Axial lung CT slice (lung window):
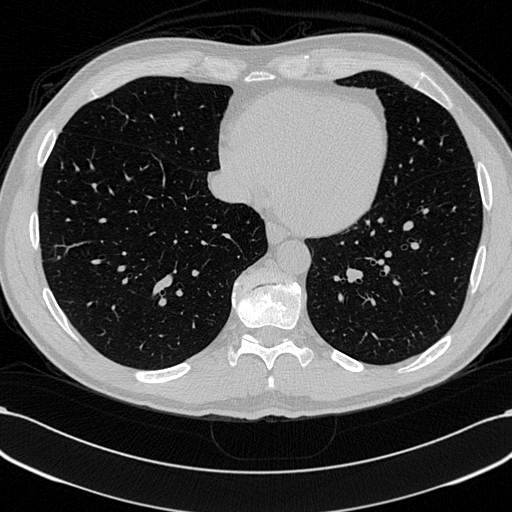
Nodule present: no